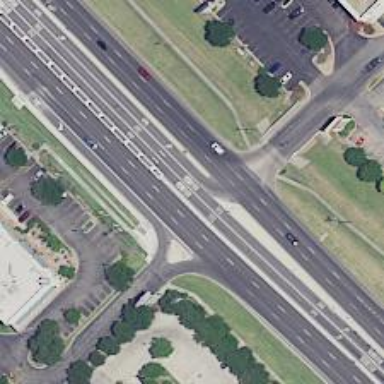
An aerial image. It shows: Primary link road with asphalt surface.